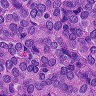
Metastatic tissue present: yes